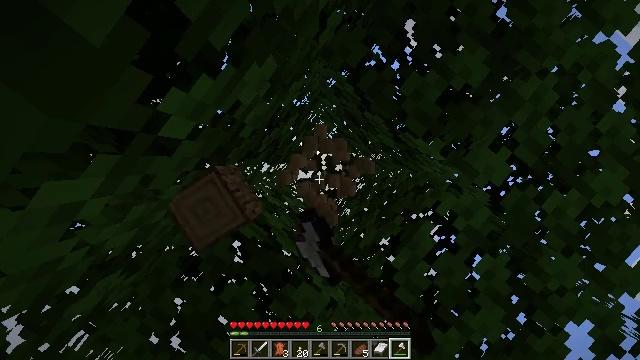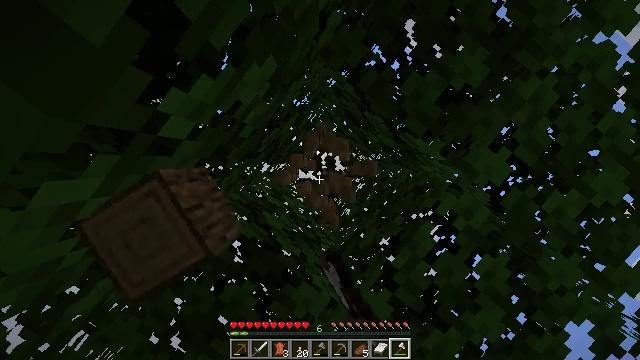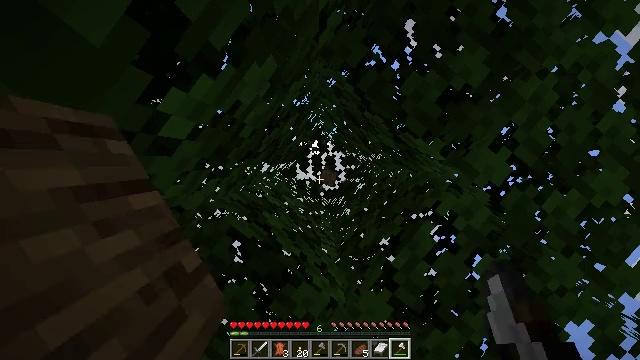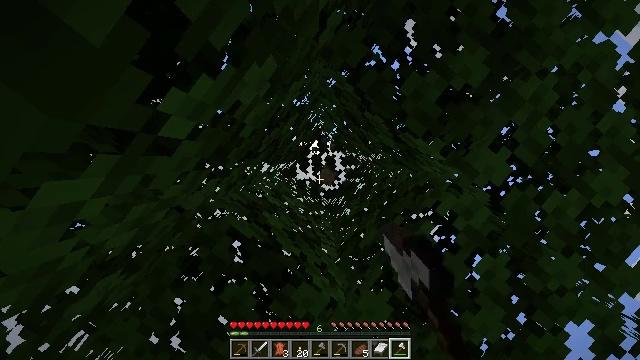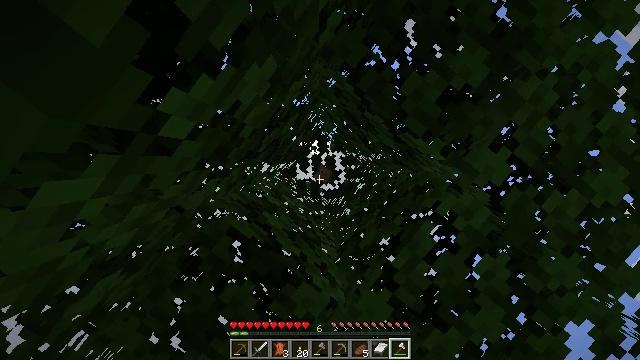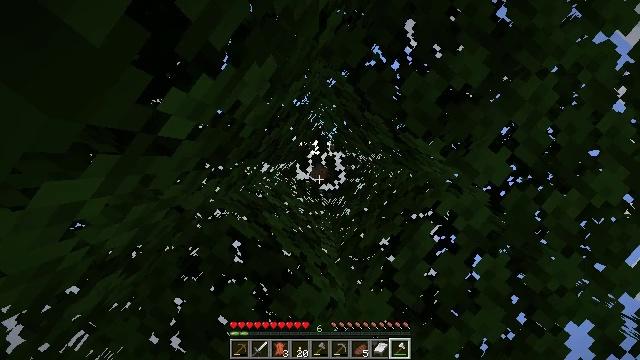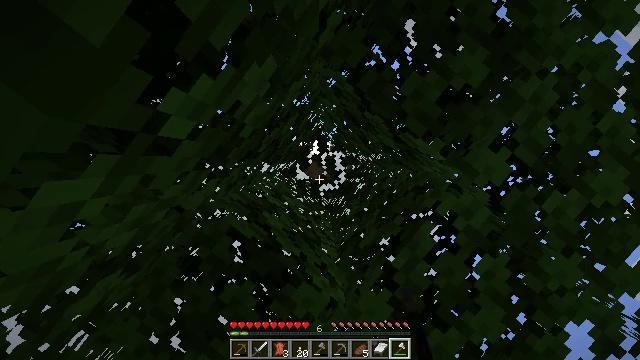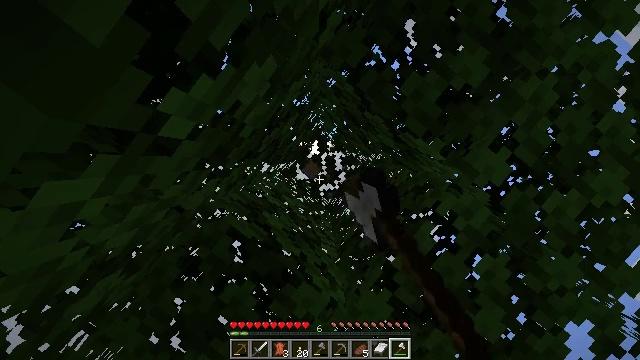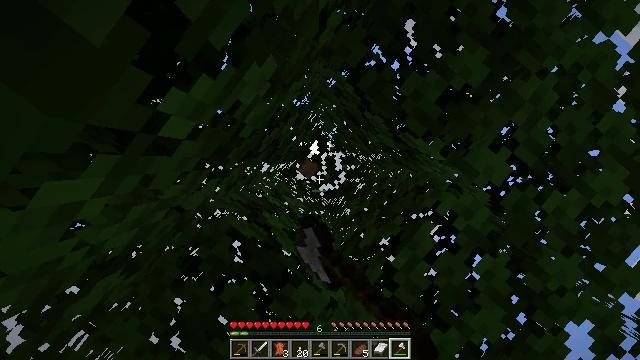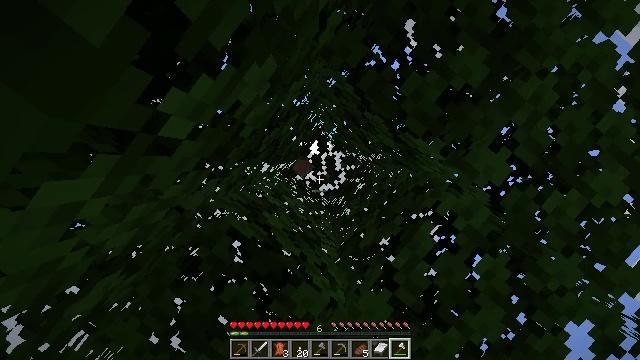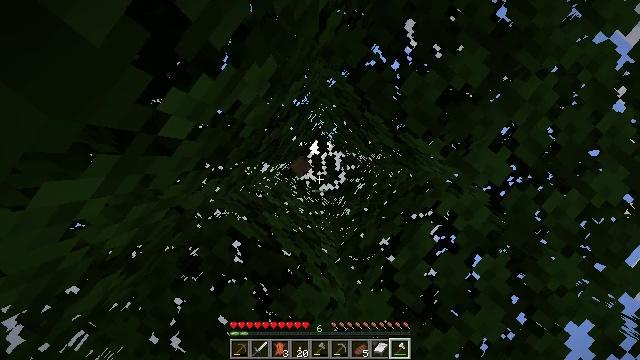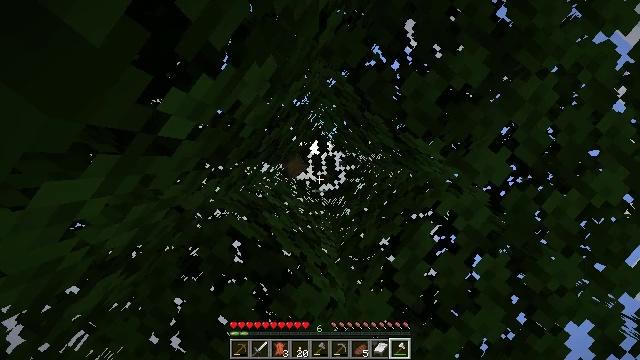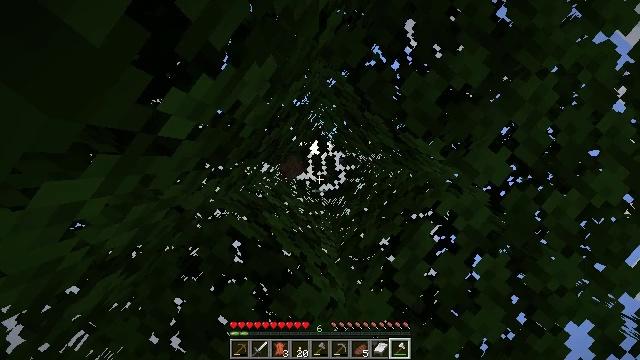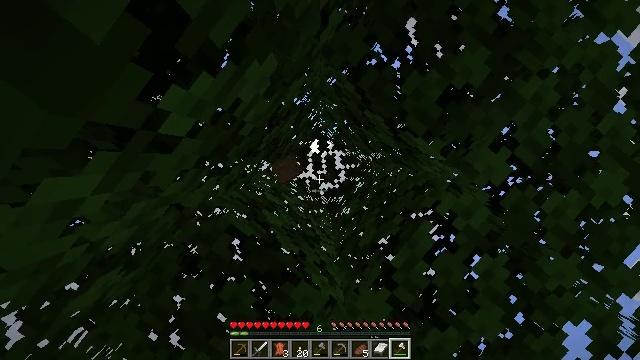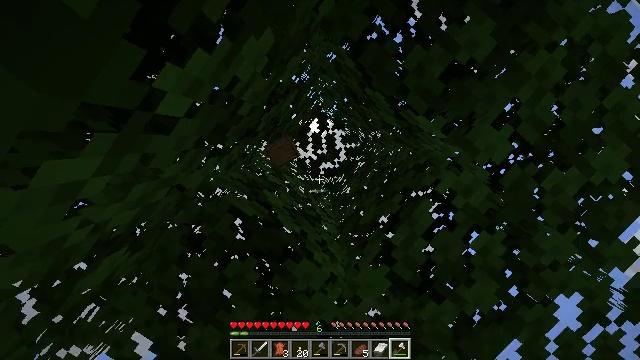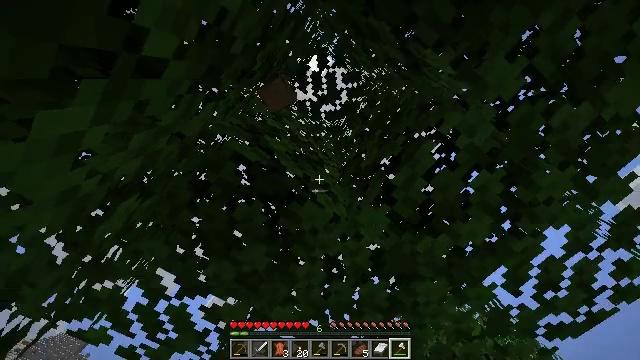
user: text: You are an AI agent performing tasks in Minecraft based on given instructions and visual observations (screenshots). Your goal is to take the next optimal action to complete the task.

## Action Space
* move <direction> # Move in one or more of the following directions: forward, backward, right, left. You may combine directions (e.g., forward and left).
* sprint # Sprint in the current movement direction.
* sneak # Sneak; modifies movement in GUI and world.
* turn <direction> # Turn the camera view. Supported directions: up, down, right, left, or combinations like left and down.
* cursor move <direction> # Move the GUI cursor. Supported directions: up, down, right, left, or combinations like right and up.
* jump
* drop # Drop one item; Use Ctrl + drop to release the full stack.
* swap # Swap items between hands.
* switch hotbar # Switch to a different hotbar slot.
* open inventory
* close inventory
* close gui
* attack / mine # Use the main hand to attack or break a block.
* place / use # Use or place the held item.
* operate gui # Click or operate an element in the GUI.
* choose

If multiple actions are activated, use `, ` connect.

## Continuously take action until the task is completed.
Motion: motion action
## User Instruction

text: Collect some oak leaves.
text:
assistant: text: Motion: attack / mine
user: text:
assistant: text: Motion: attack / mine
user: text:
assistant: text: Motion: attack / mine
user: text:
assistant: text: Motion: attack / mine
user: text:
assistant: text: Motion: attack / mine
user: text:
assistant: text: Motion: attack / mine
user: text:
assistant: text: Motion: attack / mine
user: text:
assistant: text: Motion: no_op
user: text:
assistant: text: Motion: no_op
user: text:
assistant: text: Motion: no_op
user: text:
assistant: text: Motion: no_op
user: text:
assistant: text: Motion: no_op
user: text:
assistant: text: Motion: no_op
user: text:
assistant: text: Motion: turn down
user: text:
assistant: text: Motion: turn left and down
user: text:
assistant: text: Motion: turn down
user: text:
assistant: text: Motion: turn down
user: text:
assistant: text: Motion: turn down
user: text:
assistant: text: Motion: turn down
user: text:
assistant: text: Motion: turn left and down
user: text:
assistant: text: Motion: turn left and down
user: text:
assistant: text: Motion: turn left and down
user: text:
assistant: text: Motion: turn left and down
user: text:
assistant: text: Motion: move forward, turn left and down
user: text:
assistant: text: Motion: move forward, turn left and down
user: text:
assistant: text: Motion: move forward, turn left
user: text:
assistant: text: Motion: move forward
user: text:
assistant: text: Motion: move forward, turn left
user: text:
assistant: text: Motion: move forward, turn left
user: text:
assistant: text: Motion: move forward, turn left and up